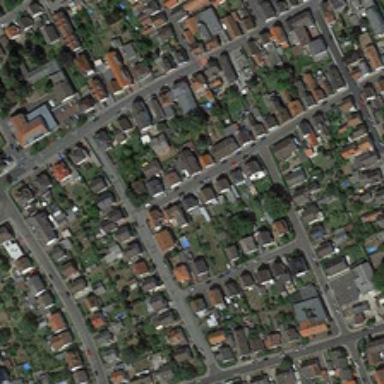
Many buildings and green trees are in a dense residential area .